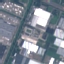
Land use / land cover: Industrial